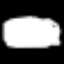
Label: squiggle